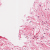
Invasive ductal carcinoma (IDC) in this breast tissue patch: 0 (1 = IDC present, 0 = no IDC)